Question: I am using Eclipse and I want to see the graphical view of Android project. I want to see the graphical view of the project so I can add things to it. Please help me. Thanks

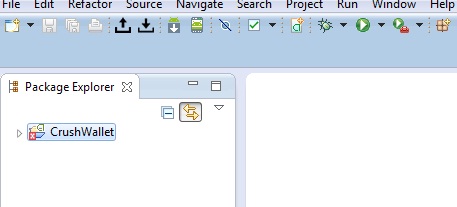
Answer: Open the layout (inside 'res/layouts') you want to edit, and once it's open, if it shows the XML version, click the tab below the file view that stands by 'Graphical Layout'